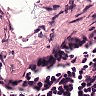
Metastatic tissue present: no